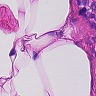
Metastatic tissue present: no